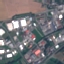
Land use / land cover class: Industrial